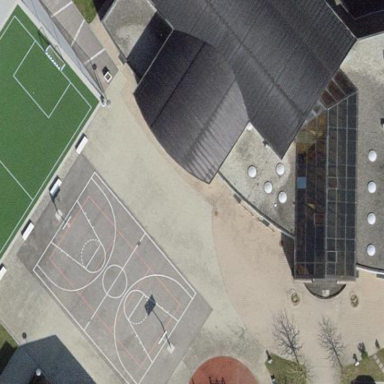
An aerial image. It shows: Basketball court located in leisure land pitch.